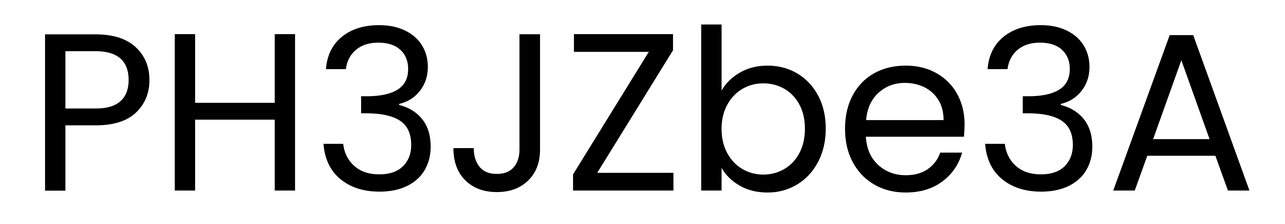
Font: Poppins-Regular